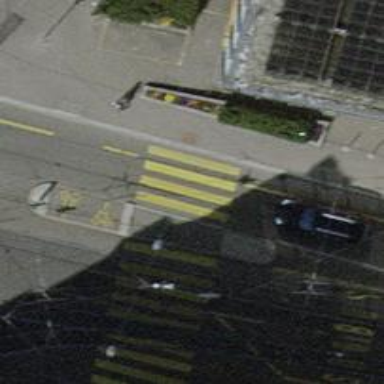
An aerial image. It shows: Kerb barrier.